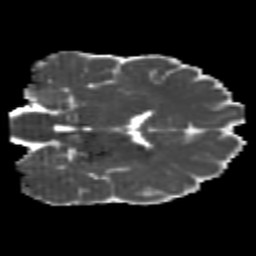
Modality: MD
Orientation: coronal
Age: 20
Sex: male
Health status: healthy
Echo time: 0.074 s